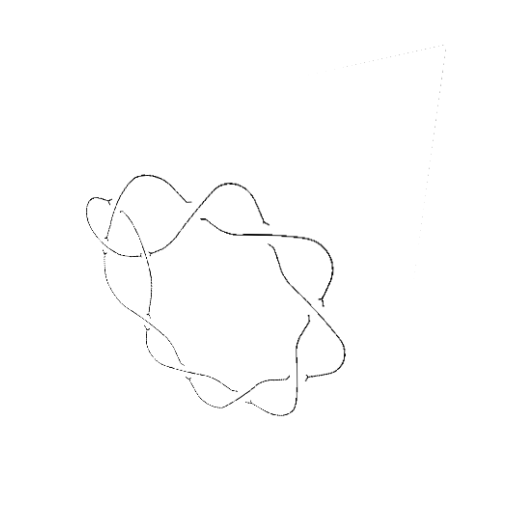
Crossing number: 10